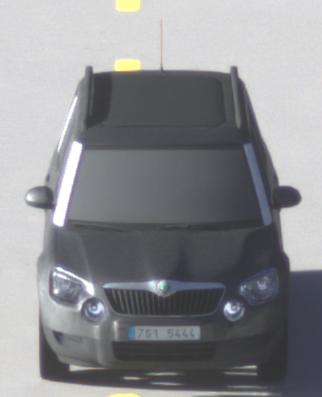
Make: Skoda
Model: Yeti 1.2 TSI
Detailed model: Yeti
Model produced from: 2009/11
Model produced until: 2011/10
Doors: 5
Color: gray
Road condition: dry road
Daytime: morning or afternoon
Contrast: medium contrast